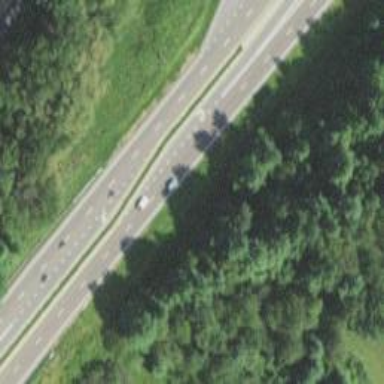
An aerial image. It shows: Asphalt road classified as trunk highway.